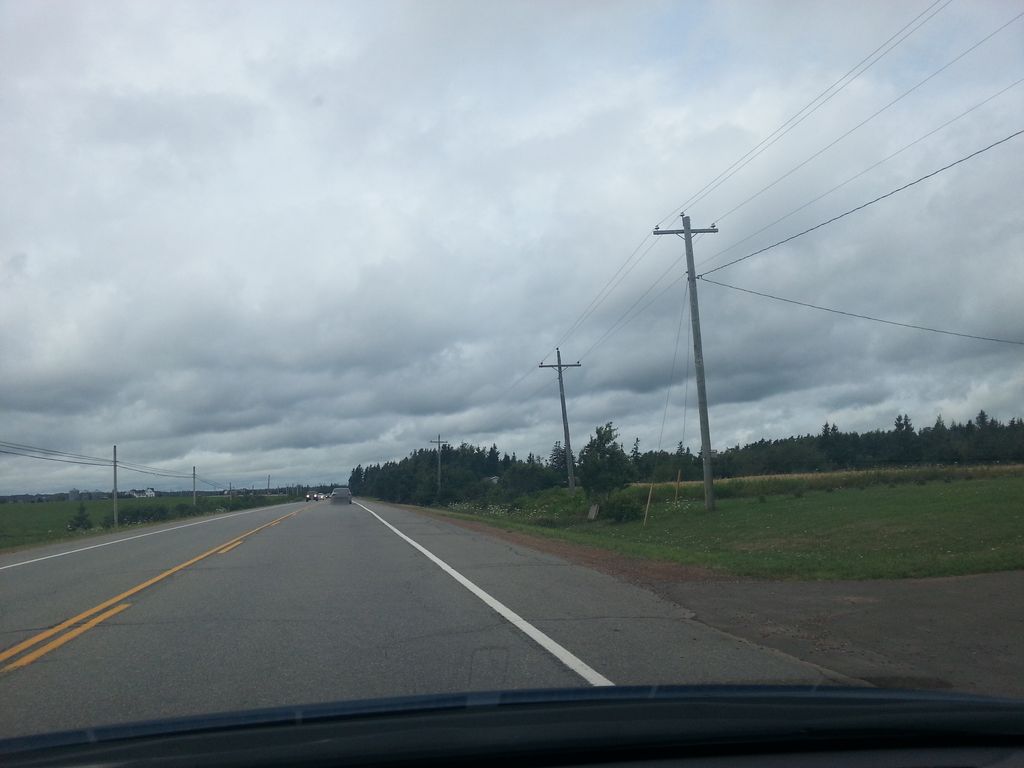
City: charlottetown